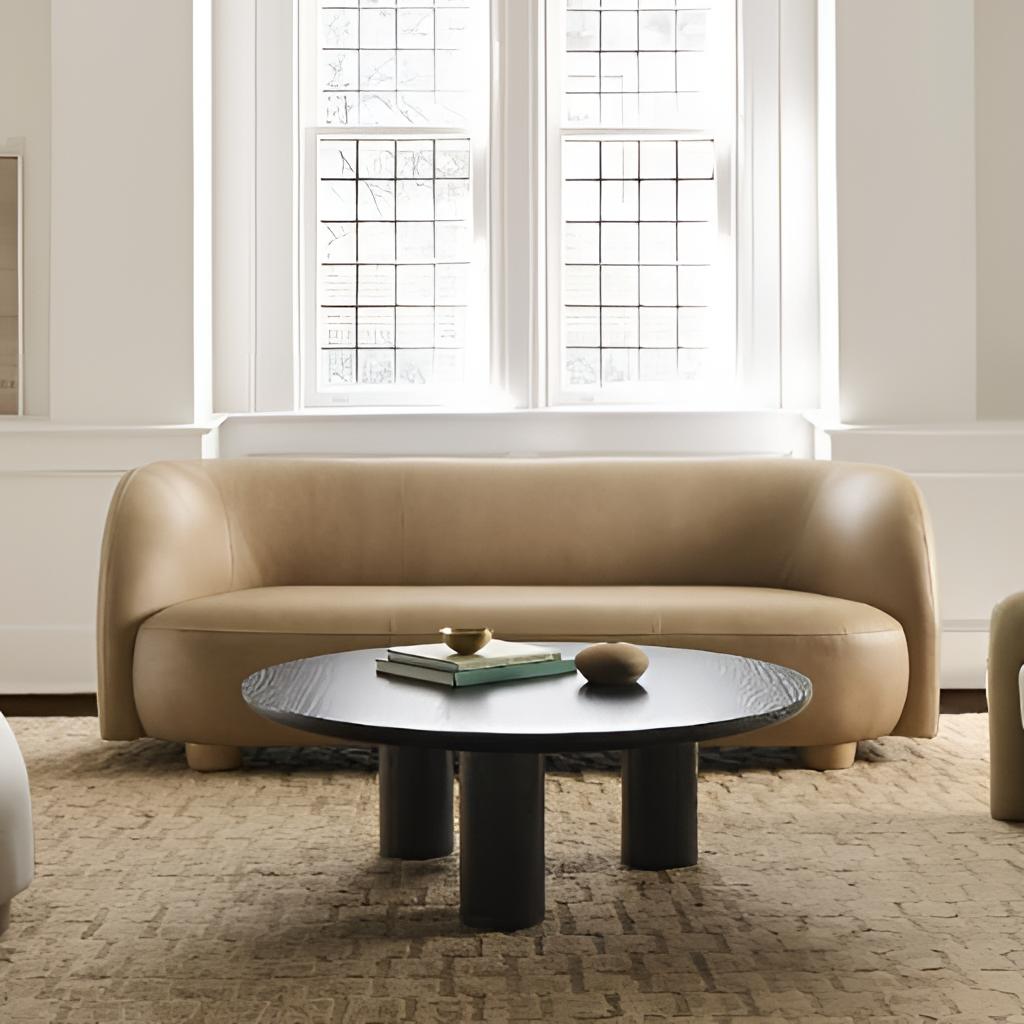
living room, leather sofa, carpet flooring, with geometric pattern, modern, white plaster wallpaper, with solid pattern